Interaction volume radius: 10 \u00c5
Interaction volume height: 20 \u00c5
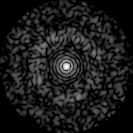
Disorder parameter: 0.8166